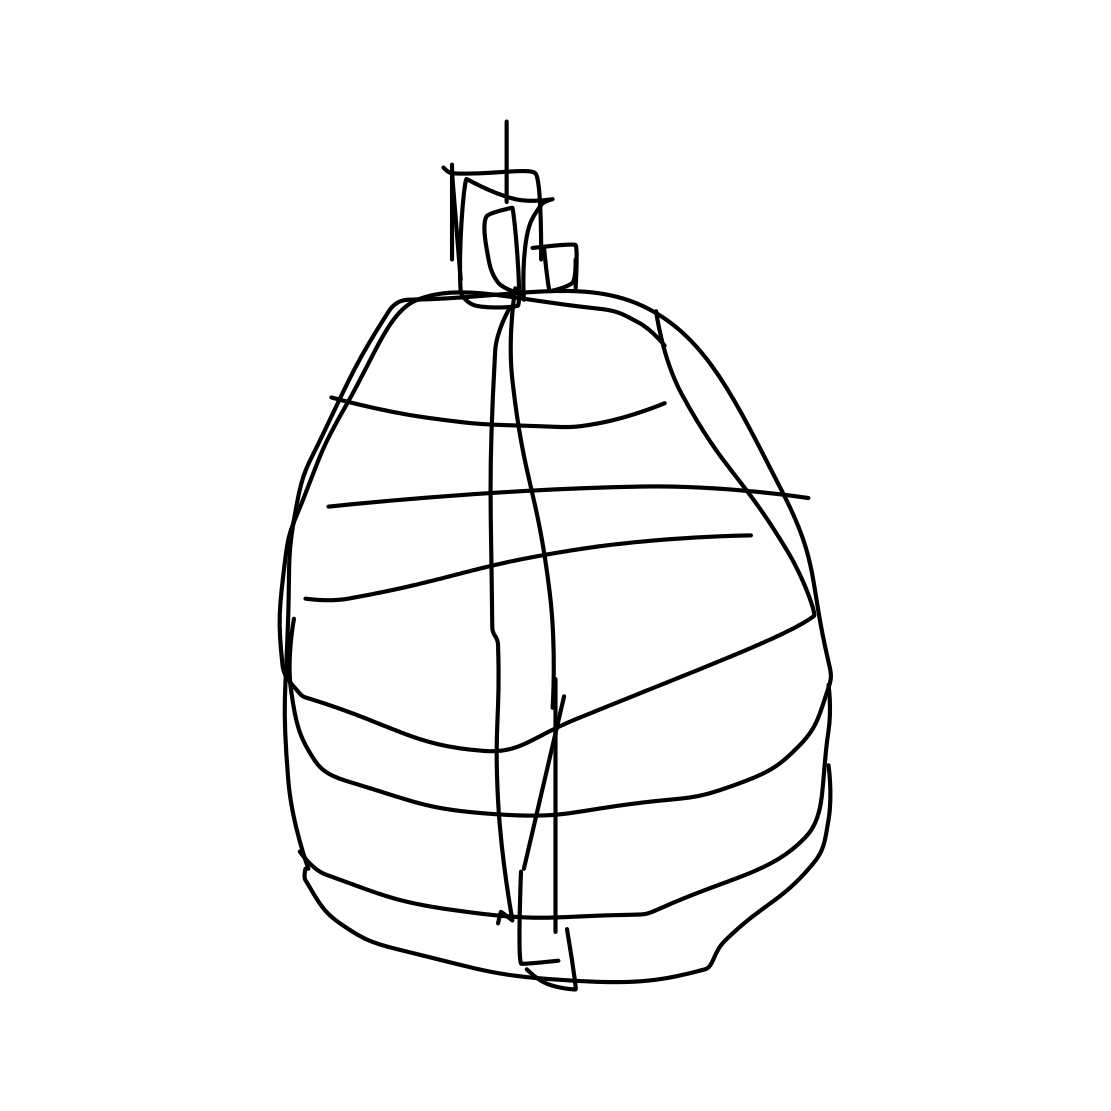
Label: grenade